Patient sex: F
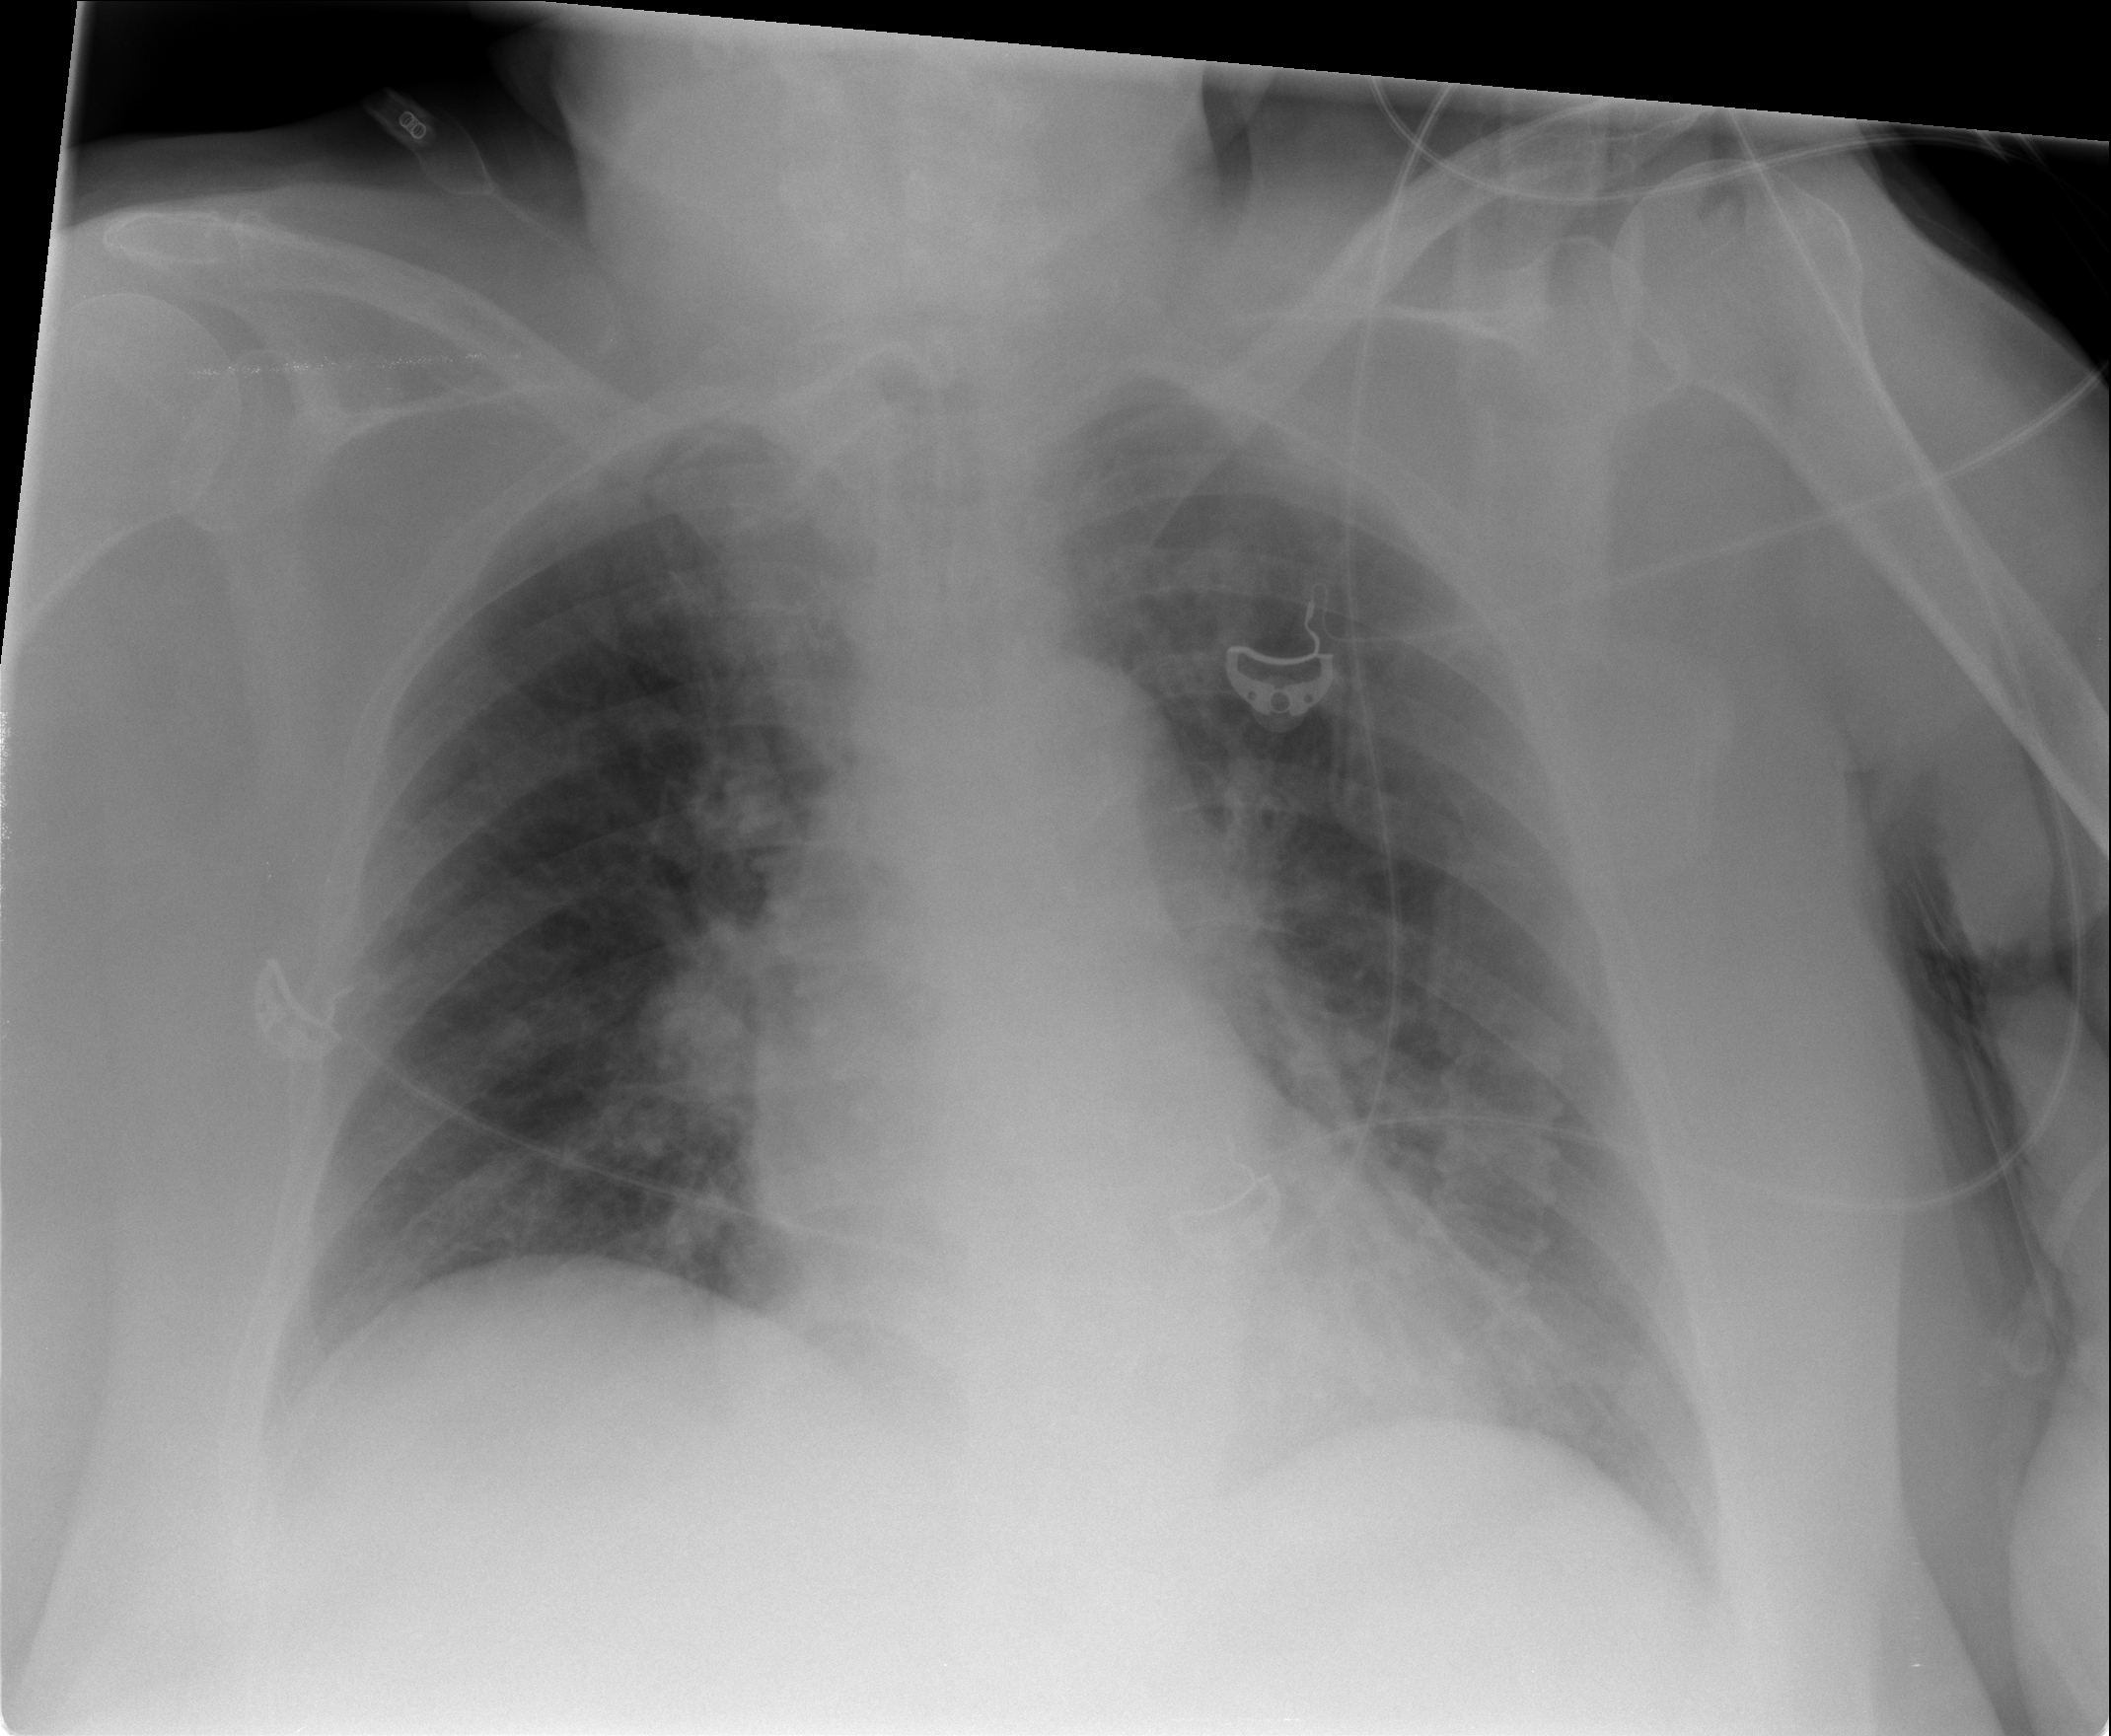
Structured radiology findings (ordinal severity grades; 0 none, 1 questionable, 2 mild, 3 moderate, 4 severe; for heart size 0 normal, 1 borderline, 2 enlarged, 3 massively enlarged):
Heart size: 0
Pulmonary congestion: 1
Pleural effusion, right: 0
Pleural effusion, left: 0
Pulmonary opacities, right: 0
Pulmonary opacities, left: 0
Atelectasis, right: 0
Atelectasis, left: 1